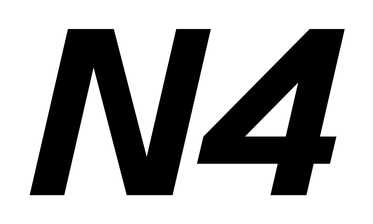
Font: InstrumentSans-Italic_Bold_Italic